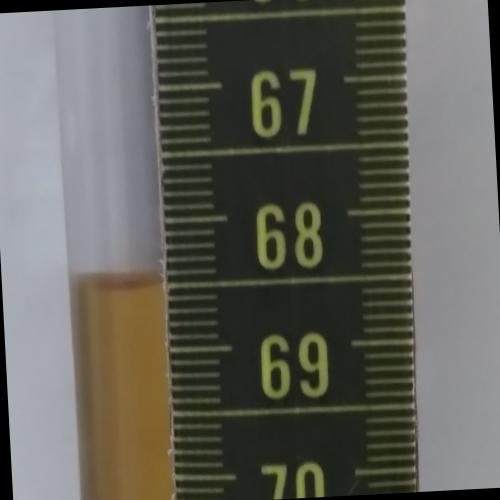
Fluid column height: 68.5 cm